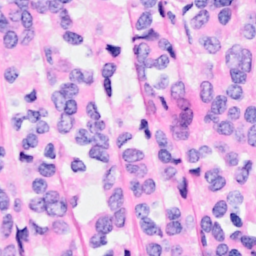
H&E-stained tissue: Breast